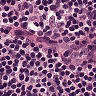
Metastatic tissue present: no